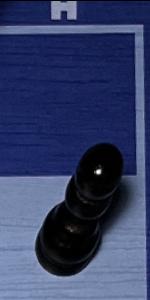
Label: Pawn_Black